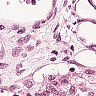
Metastatic tissue present: no